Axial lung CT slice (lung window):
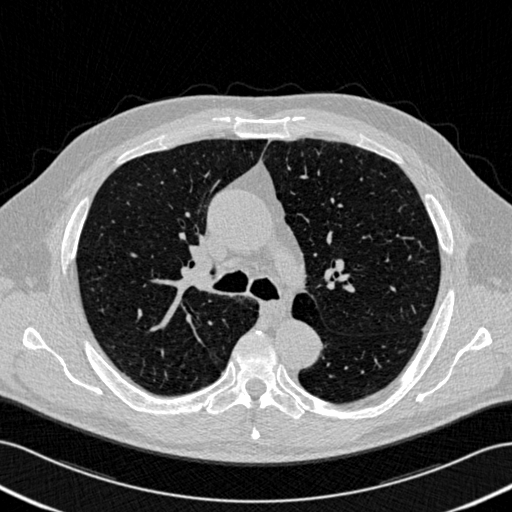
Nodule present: no